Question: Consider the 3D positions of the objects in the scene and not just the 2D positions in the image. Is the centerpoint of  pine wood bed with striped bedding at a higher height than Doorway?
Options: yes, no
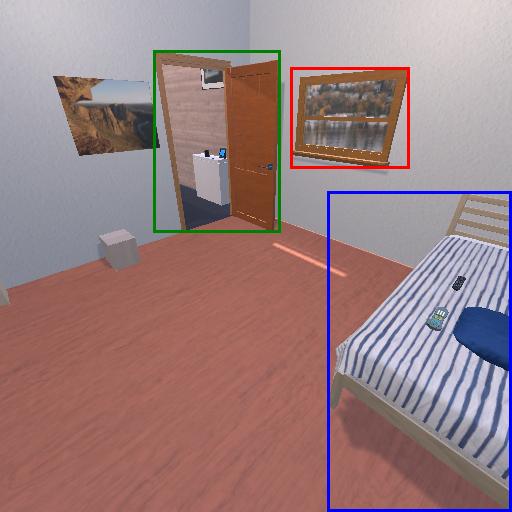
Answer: yes